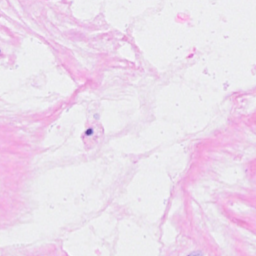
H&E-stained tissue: Breast